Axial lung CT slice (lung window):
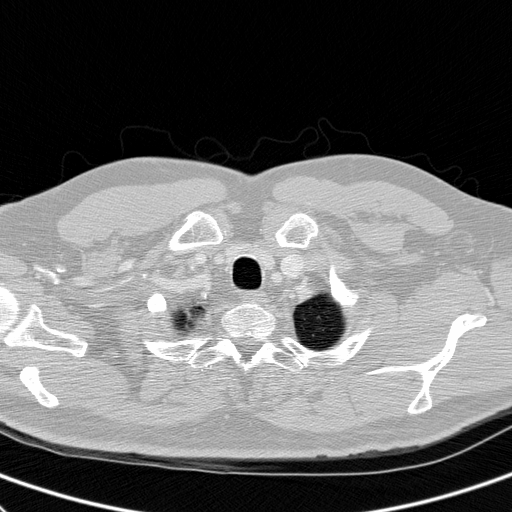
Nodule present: no